Question: Find the horizontal coordinate of the first time the ball hits the ground. The result is rounded down to the nearest integer
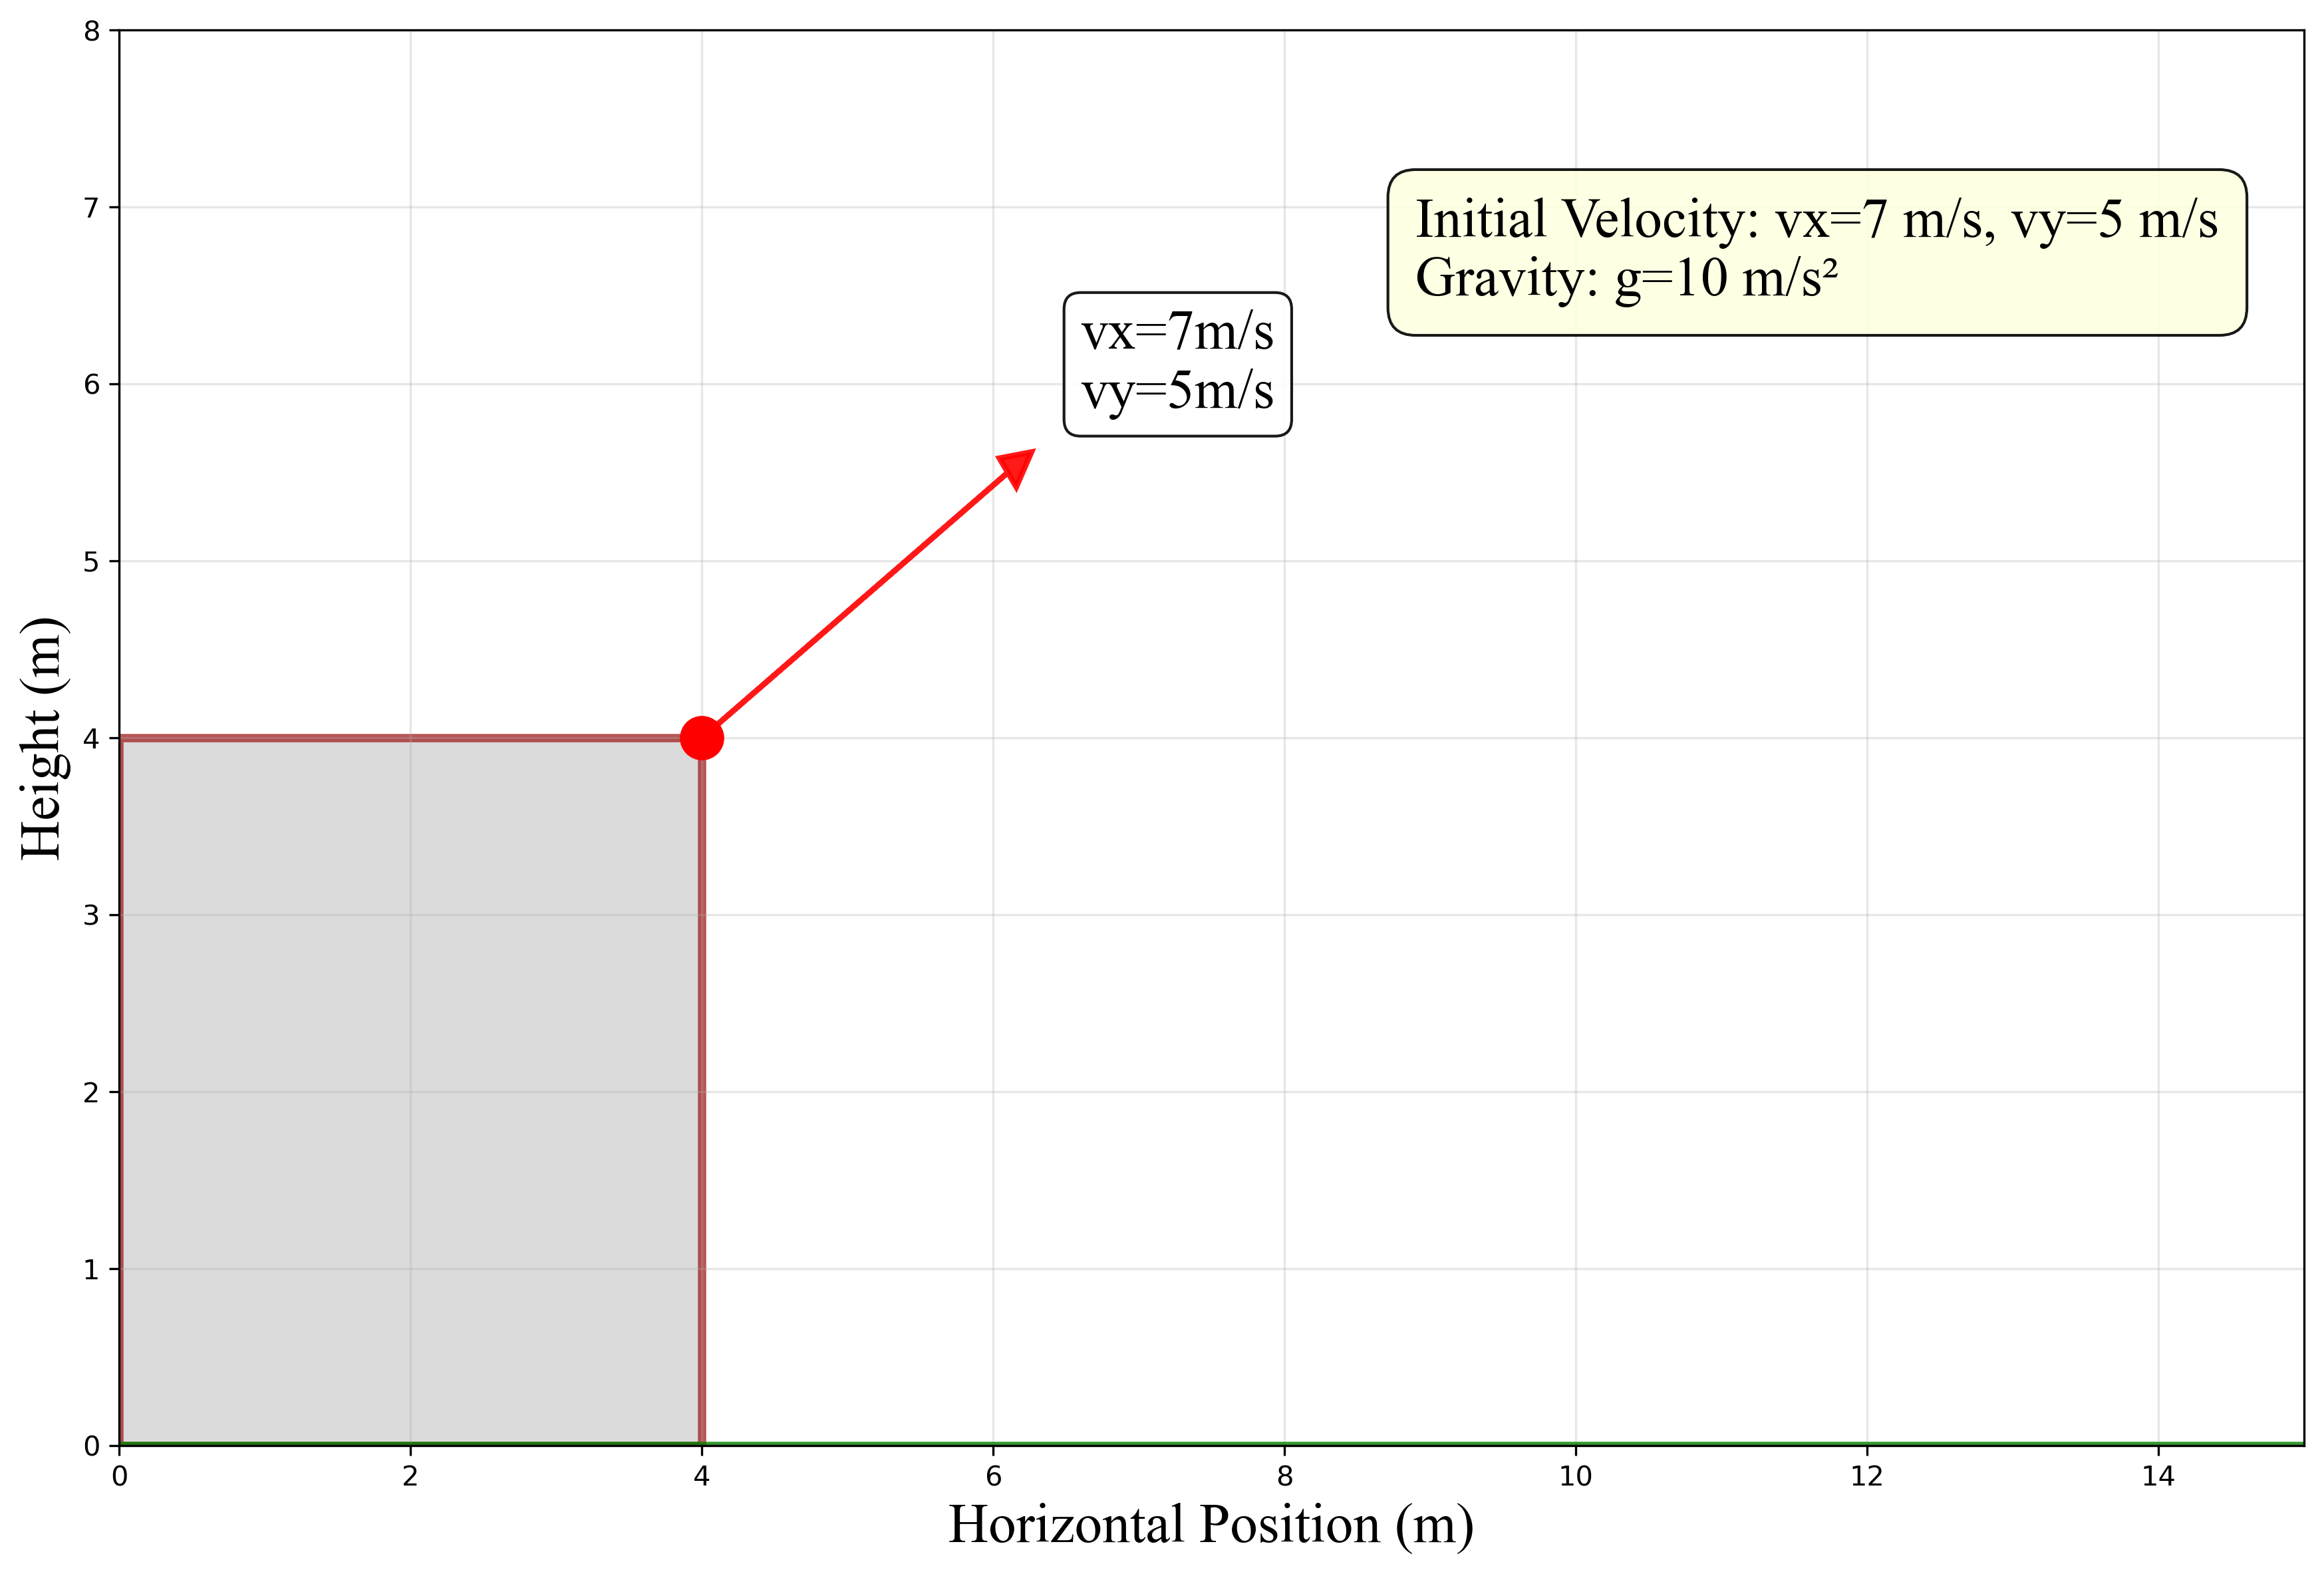
Answer: 14